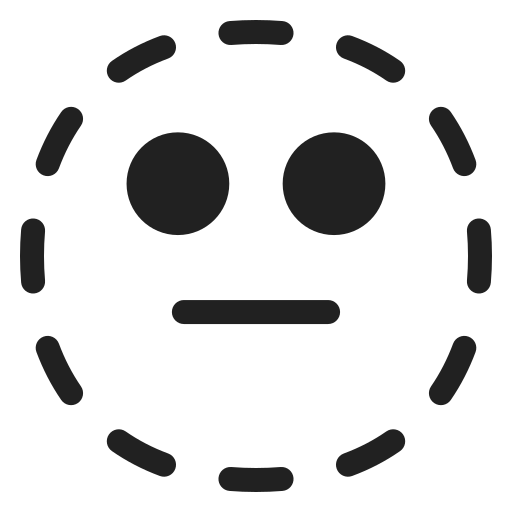
dotted line face high contrast